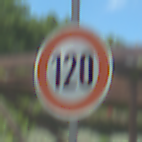
Verkehrszeichen: Geschwindigkeit120
Umgebung: Outdoor, Nature
Tageszeit: Midday
Wetter: PartlyCloudy
Licht: Natural
Jahreszeit: NotSpecified
Kontrast: HighContrast